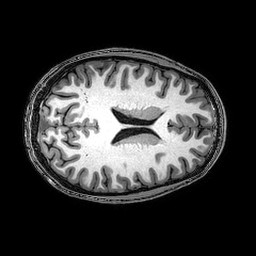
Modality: T1w
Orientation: axial
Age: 23
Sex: male
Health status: healthy
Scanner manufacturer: philips
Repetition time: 0.008212 s
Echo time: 0.00377 s